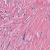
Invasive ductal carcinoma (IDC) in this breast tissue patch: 1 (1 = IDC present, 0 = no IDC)